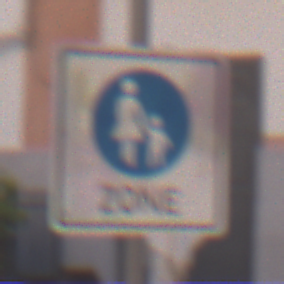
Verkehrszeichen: BeginnFussgaengerzone
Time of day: MorningAfternoon
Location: Outdoor (Urban)
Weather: PartlyCloudy
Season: NotSpecified
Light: Natural